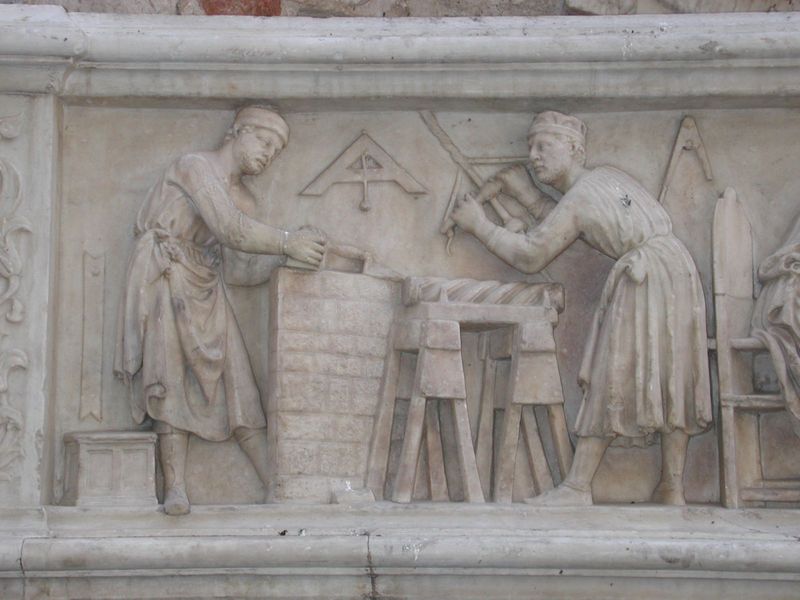
Titel: Bildhauer in ihrer Werkstatt
Künstler: Nanni di Banco
Standort: Florenz, Orsanmichele (EU - I - Toskana)
Schlagwörter: mann, weiß, holz, marmor, männer, stuhl, säule, mütze, stein, gewand, schleifen, arbeit, relief, zwei, arbeiten, mauer, zunft, handwerk, handwerker, hobeln, schreiner, tischler, werkstatt, werkzeug, mauern, bock, kelle, baustelle, maurer, winkel, relif, zirkel, bohrer, seiler, zummermann